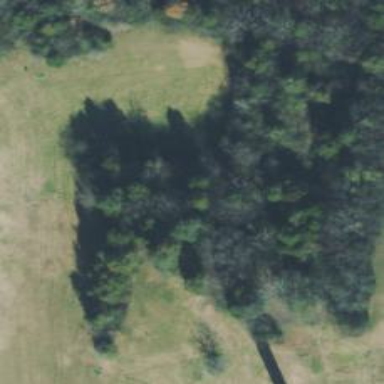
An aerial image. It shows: Disc golf hole.